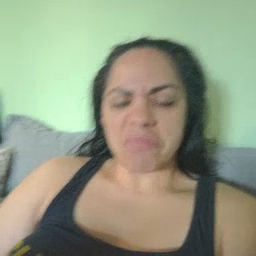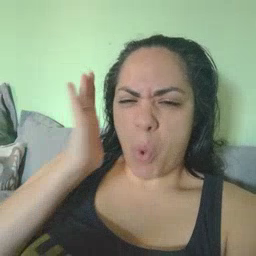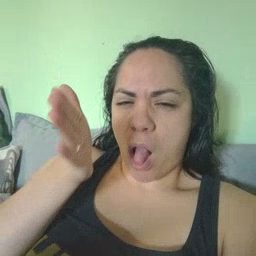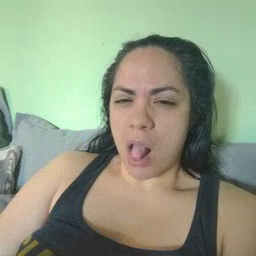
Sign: will